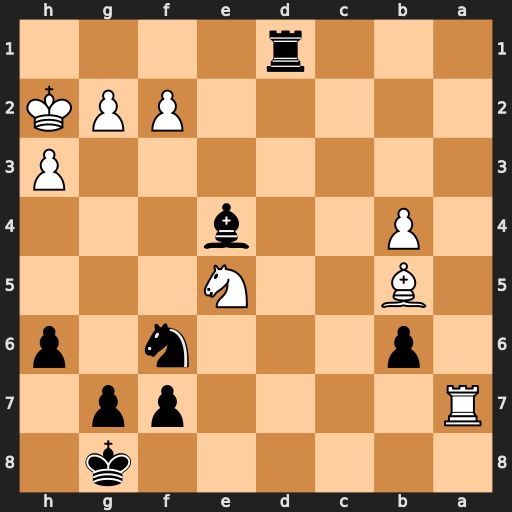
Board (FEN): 6k1/R4pp1/1p3n1p/1B2N3/1P2b3/7P/5PPK/3r4
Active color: b
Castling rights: -
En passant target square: -
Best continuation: Rd5 Bc4 Rxe5